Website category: movie
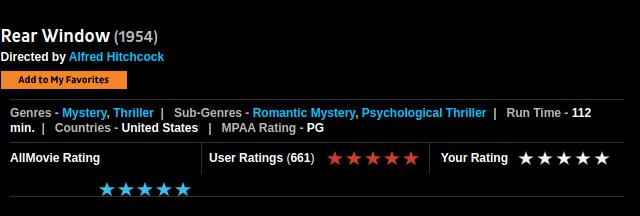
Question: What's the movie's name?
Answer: Rear Window

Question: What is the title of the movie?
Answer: Rear Window

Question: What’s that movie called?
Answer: Rear Window

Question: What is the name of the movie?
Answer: Rear Window

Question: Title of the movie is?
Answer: Rear Window

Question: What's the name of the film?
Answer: Rear Window

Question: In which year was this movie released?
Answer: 1954

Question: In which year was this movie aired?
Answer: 1954

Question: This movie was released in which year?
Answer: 1954

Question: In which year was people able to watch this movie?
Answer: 1954

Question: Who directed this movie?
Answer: Alfred Hitchcock

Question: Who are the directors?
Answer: Alfred Hitchcock

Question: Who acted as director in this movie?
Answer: Alfred Hitchcock

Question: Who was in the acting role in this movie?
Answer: Alfred Hitchcock

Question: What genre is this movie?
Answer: Mystery , Thriller

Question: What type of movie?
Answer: Mystery , Thriller

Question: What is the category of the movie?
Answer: Mystery , Thriller

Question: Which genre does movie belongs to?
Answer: Mystery , Thriller

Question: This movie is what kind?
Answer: Mystery , Thriller

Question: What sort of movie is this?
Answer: Mystery , Thriller

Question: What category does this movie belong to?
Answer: Mystery , Thriller

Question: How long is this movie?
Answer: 112 min.

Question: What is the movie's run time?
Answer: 112 min.

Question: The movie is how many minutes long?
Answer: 112 min.

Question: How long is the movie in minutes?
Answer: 112 min.

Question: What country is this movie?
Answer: United States

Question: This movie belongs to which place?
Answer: United States

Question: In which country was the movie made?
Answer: United States

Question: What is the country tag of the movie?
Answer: United States

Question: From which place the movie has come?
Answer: United States